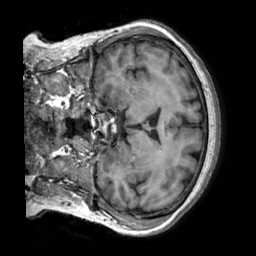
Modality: T1w
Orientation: coronal
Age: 60
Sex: female
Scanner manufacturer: siemens
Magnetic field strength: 3 T
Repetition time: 2.3 s
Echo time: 0.00303 s